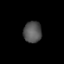
Tissue: lung
Cell type: Epithelial cells
Senescence score: 0.2436
Nuclear area (px): 379
Mean DAPI intensity: 84.876